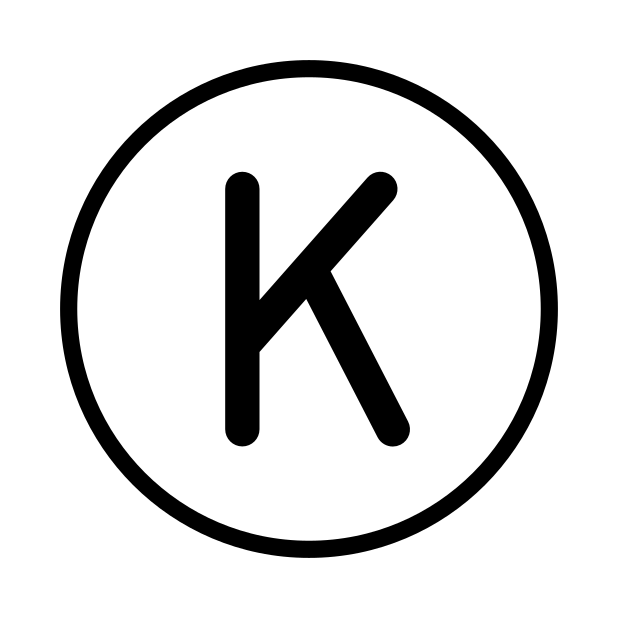
regional indicator K